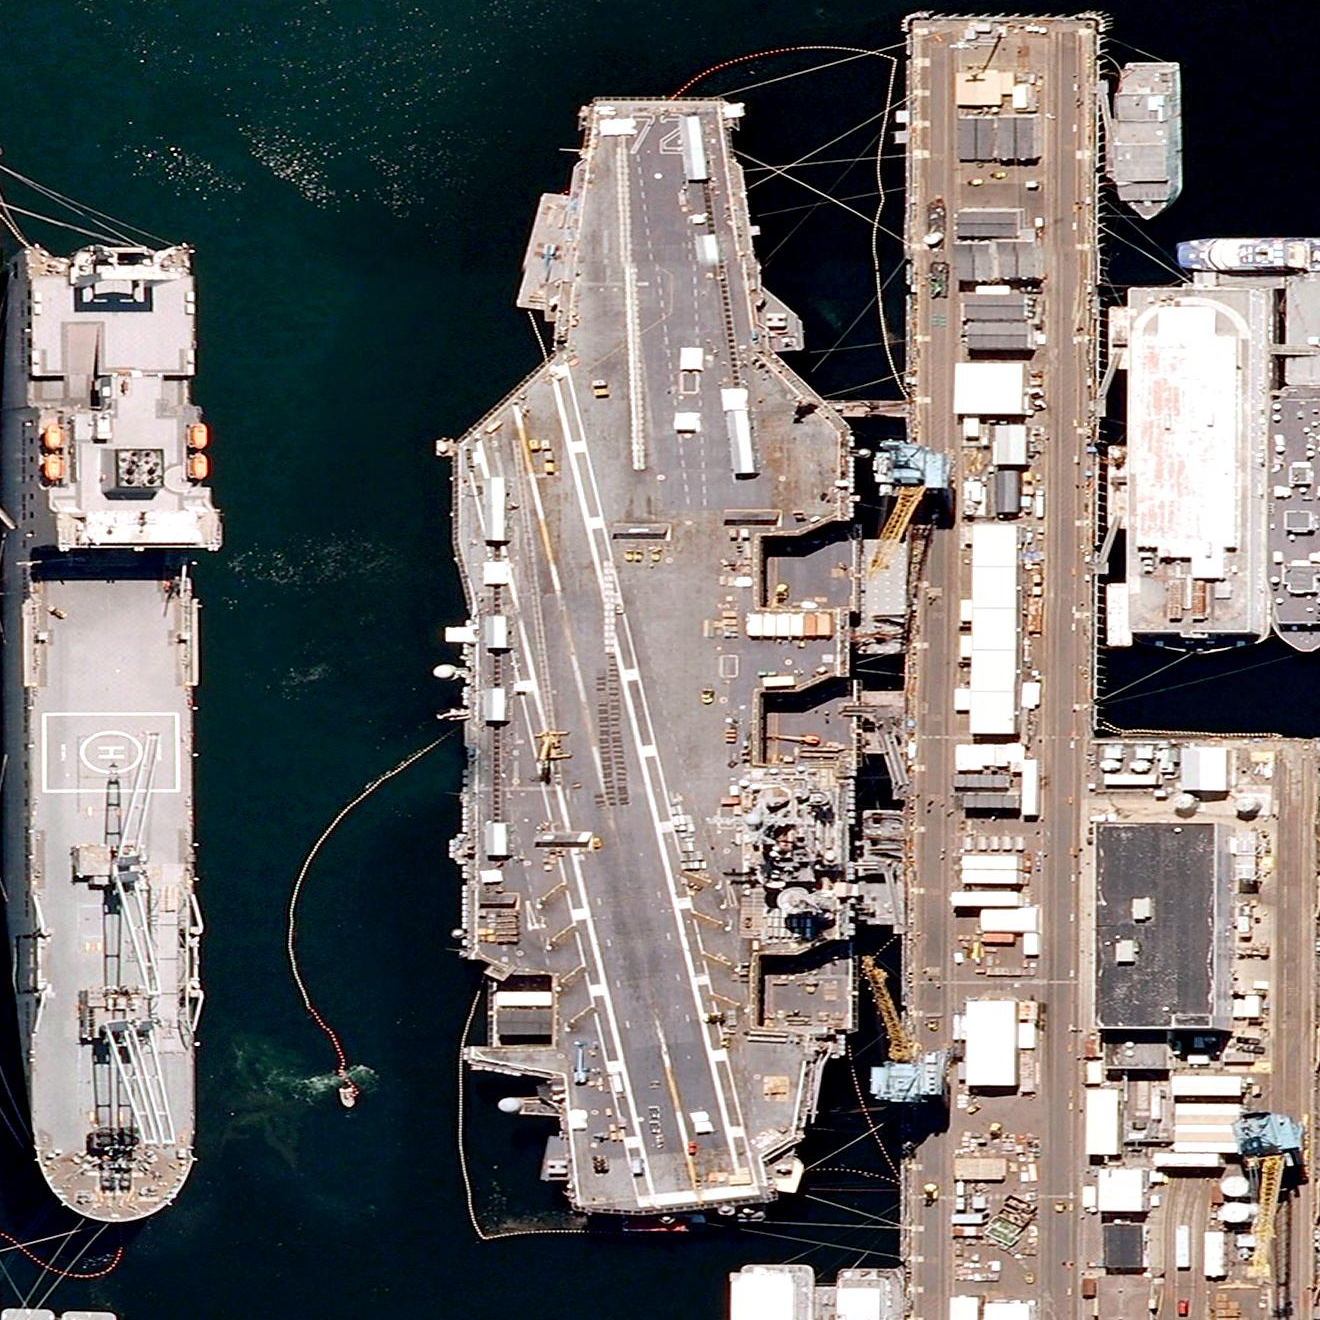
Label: Nimitz-class_aircraft_carrier